Question: I have a simple Swift ARKit setup where I have a SCNNode with a 3D object that is visible in an ARSCNView.
I want to determine the 2D coordinates of this object on the ARSCNView. By this I mean the x- and y-coordinates the object has when it is drawn onto the screen.
I have provided a sketch to illustrate what I mean:

Is there a way to get these coordinates, or at least an approximation? I need this in order to do some further processing with the camera frame. Basically I am interested in the area the object occupies on the screen.
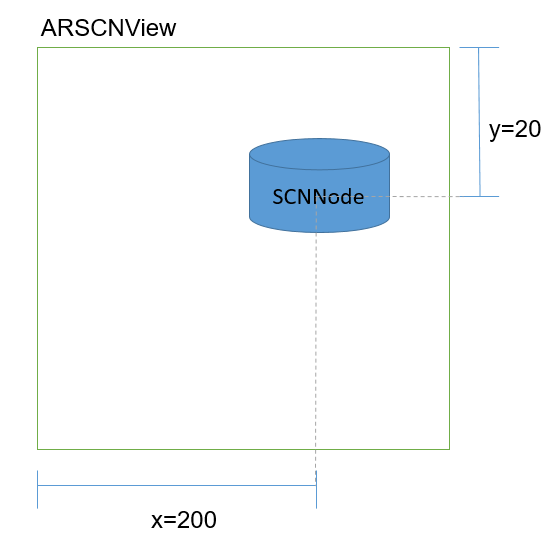
Answer: You can use <URL> :
> Projects a point from the 3D world coordinate system of the scene to the 2D pixel coordinate system of the renderer.
'''
let node:SCNNode = // Your node
let nodeWorldPosition = node.position
let nodePositionOnScreen = renderer.projectPoint(nodeWorldPosition)
let x = nodePositionOnScreen.x
let y = nodePositionOnScreen.y
'''
Note :
---
The same method can be used with 'ARAnchor' :
'''
let anchor:ARAnchor = // ...
let anchorWorldPosition = SCNVector3(anchor.transform.columns.3)
let anchorPositionOnScreen = renderer.projectPoint(anchorWorldPosition)
let x = anchorPositionOnScreen.x
let y = anchorPositionOnScreen.y
'''